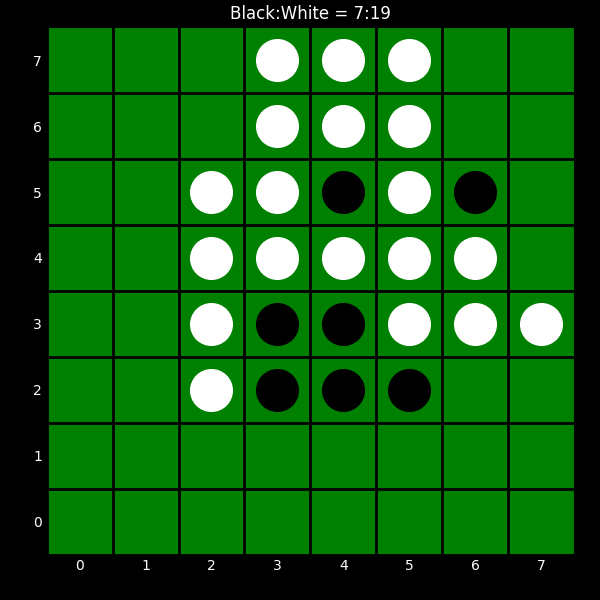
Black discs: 7
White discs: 19